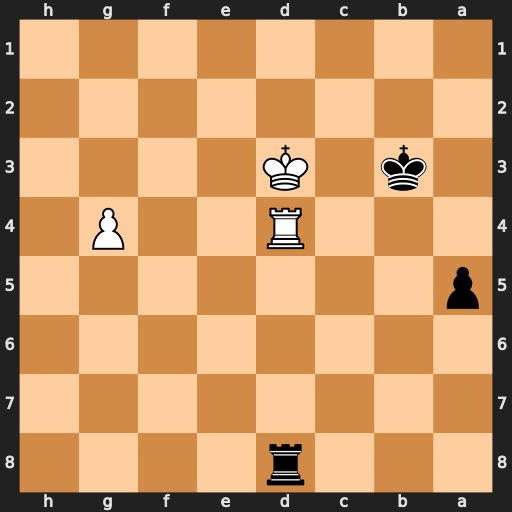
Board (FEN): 3r4/8/8/p7/3R2P1/1k1K4/8/8
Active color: b
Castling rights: -
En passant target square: -
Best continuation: Rxd4+ Kxd4 a4